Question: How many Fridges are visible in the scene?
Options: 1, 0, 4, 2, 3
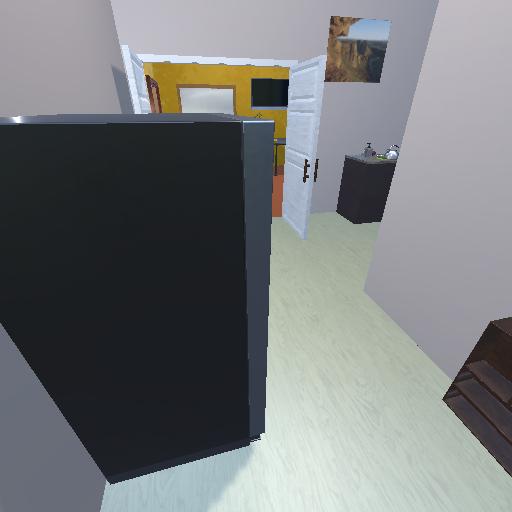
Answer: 1